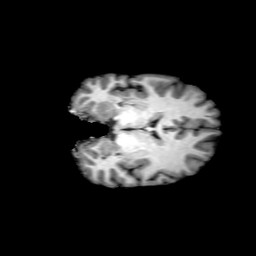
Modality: T1w
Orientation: coronal
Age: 52
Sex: female
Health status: ill